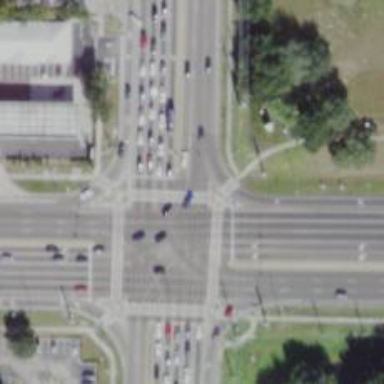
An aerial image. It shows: Footway crossing.